Question: I have an Angular application that collects values of items for an invoice, I want to make sure only unique items are being added to this collection but am having no luck.
I am pushing 3 pieces of information to this collection: id, price, and type. I want to make sure there is nothing in the collection currently matching those 3 points.
'''
// My container
$scope.invoice = {
items: [{
}]
}
$scope.addPhoto = function() {
console.log('Withdrawing Photo: '+ $scope.item.id);
if ($scope.invoice.items.indexOf(item.id) != $scope.item.id)
{
$scope.invoice.items.push({
id: $scope.item.id,
price: $scope.item.price,
type: 'photo'
});
}
}
'''
// Trying to avoid collections like this
invoice: {
items:
[ { } , {
id: 25
price: 0
type: photo
} , {
id: 25
price: 0
type: photo
} ]
}

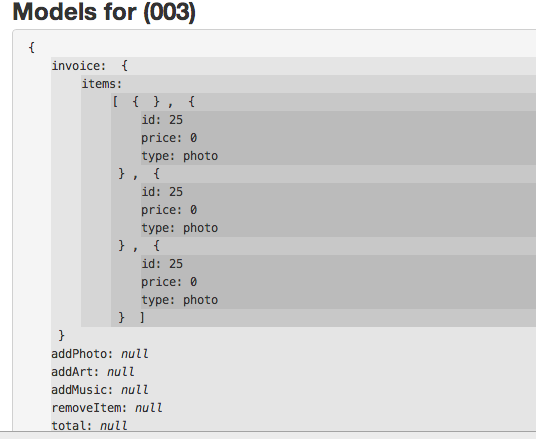
Answer: This is the solution I came up with to solve my problem, hopefully it helps someone else.
'''
$scope.addPhoto = function () {
console.log('Withdrawing Photo: ' + $scope.item.id);
var newItemId = $scope.item.id;
var newItemPrice = $scope.item.price;
var newItemType = 'photo';
var matches = true;
// Make sure user hasnt already added this item
angular.forEach($scope.invoice.items, function(item) {
if (newItemId === item.id && newItemPrice === item.price && newItemType === item.type) {
matches = false;
$scope.message = 'You have already selected to withdraw this item!';
}
});
// add item to collection
if (matches != false) {
$scope.invoice.items.push({
id: $scope.item.id,
price: $scope.item.price,
type: 'photo'
});
$scope.total += $scope.item.price;
$scope.message = 'Total Amount Selected';
}
};
'''